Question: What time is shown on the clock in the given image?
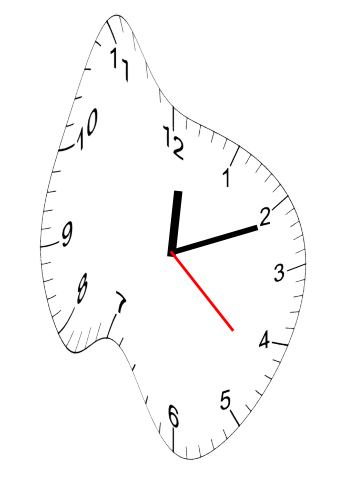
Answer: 12:11:22